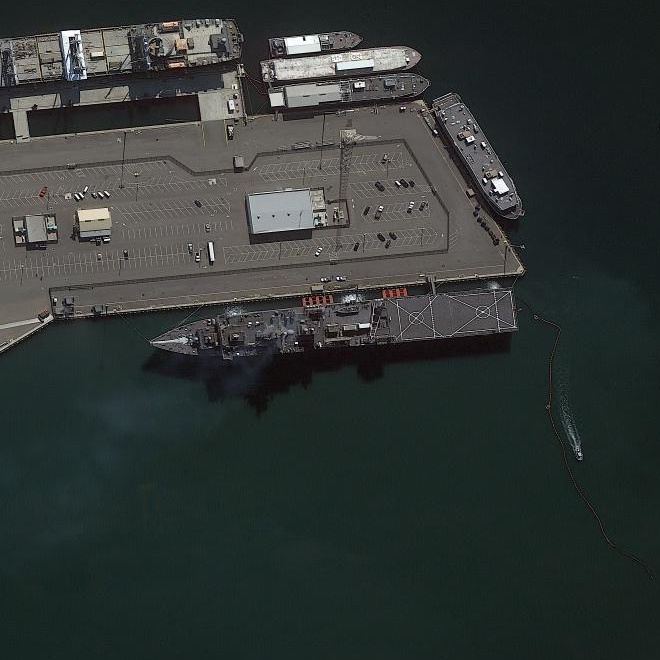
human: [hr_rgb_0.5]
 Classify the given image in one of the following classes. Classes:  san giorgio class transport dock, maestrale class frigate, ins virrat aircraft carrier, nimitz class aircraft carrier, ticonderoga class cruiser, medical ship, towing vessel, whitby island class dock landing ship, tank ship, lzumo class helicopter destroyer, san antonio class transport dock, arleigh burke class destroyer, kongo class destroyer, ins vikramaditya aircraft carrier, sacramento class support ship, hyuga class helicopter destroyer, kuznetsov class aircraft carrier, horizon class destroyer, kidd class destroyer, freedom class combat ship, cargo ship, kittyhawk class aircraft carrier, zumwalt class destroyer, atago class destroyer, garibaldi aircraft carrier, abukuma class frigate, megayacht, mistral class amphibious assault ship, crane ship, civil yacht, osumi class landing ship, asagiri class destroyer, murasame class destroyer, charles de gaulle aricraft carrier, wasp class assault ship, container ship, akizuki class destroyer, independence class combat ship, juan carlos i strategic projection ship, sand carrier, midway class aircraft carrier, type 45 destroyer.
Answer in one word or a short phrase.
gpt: Whitby Island class dock landing ship